Question: I'm trying to implement google plus sign in for an android app. I followed the guide on the google developer page "<URL>". My only problem is that when there's only one google account on the device, the account picker dialog does not show. Is there a way around this?

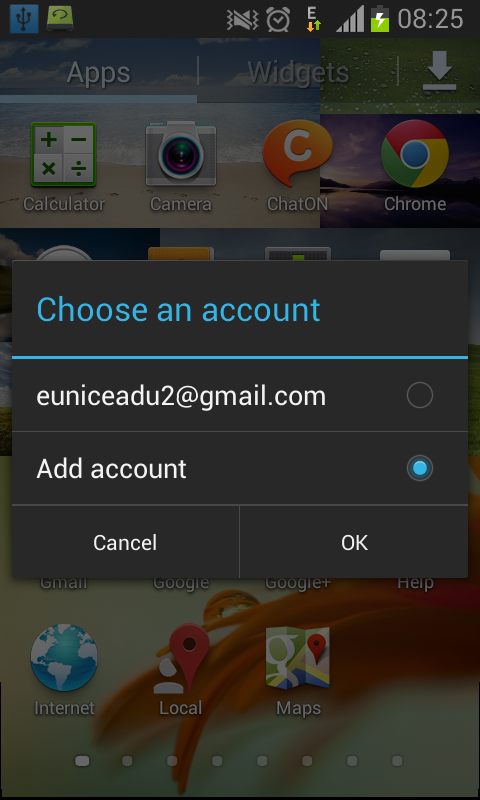
Answer: I used an AccountPicker as suggested by @acj. I start an AccountPicker intent
'''
Intent intent = AccountPicker.newChooseAccountIntent(null, null,
new String[] { "com.google" }, true, null, null, null,
null);
startActivityForResult(intent, ACCOUNT_PICKER_REQUEST_CODE);
'''
and when the result is returned, I initialize the GoogleApiClient, setting the accountName as stated on the developer page:
'''
GoogleApiClient client = new GoogleApiClient.Builder(this)
.addApi(Plus.API)
.addScope(Plus.SCOPE_PLUS_LOGIN)
.setAccountName("users.account.name@gmail.com")
.build();
client.connect();
'''
@dcool, hope this helps.